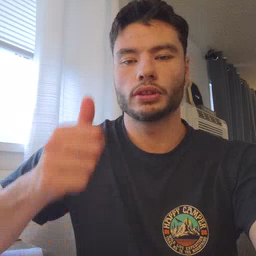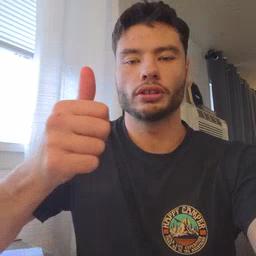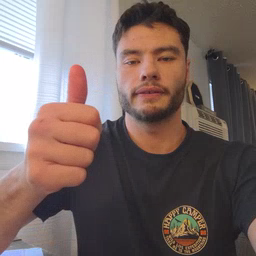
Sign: yourself